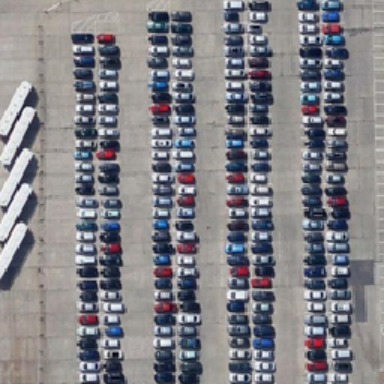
Eight rows of cars lined up neatly alongside five white buildings .